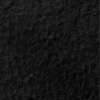
Label: not_dusty